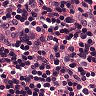
Metastatic tissue present: yes